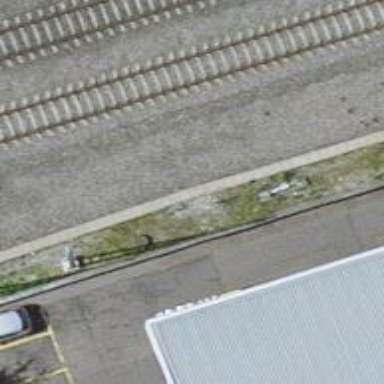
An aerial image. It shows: Abandoned railway siding with one track.